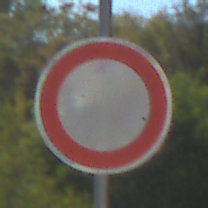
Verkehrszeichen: VerbotFahrzeugeAllerArt
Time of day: Midday
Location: Outdoor (Nature)
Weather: Clear
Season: Summer
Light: Natural